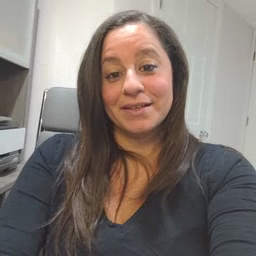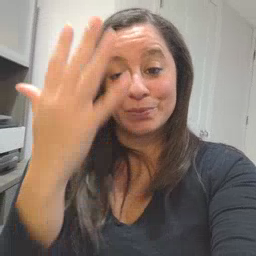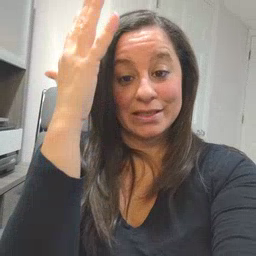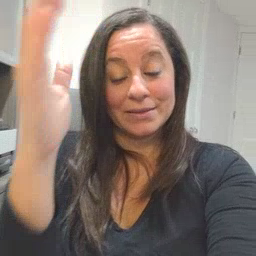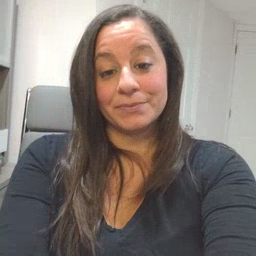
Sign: tree